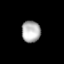
Tissue: lung
Cell type: Epithelial cells
Senescence score: 0.1894
Nuclear area (px): 399
Mean DAPI intensity: 175.376